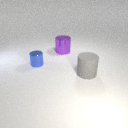
large gray rubber cylinder to the right of large purple metal cylinder